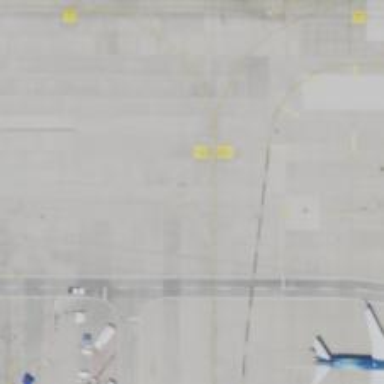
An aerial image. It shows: Image of taxiway at airport.